Field crop: maize
Growth stage: 2
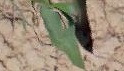
Species: maize